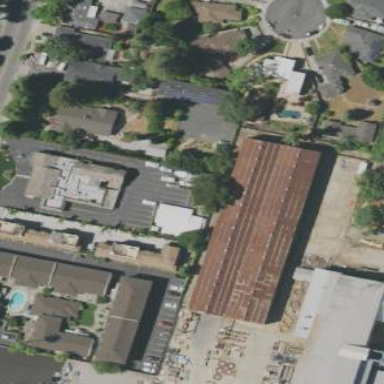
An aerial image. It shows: Industrial building.